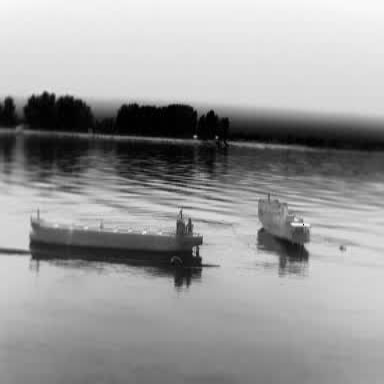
There are two objects shown in the infrared image, including a liner, and a container_ship.